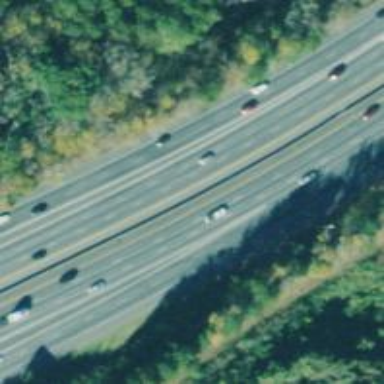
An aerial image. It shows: Asphalt motorway link.